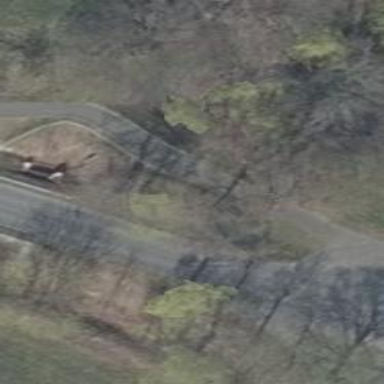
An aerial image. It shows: Footway on bridge with asphalt surface.